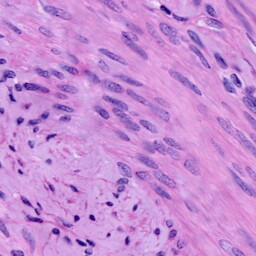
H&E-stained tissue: Cervix